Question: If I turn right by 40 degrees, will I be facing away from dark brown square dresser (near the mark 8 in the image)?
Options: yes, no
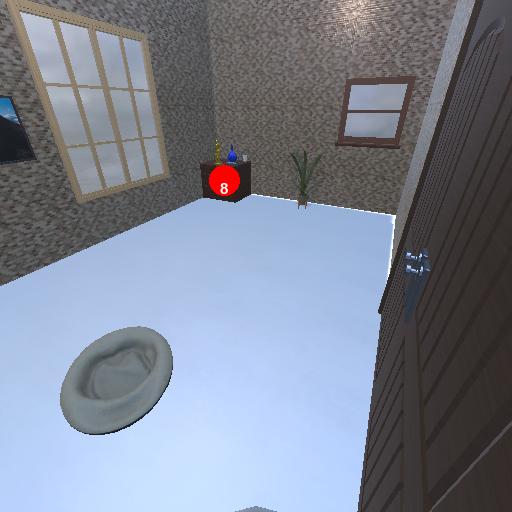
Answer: yes